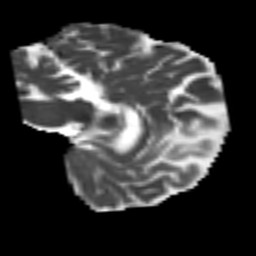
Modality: MD
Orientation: sagittal
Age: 56
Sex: male
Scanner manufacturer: siemens
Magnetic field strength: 3 T
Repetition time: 4.987 s
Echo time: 0.0792 s